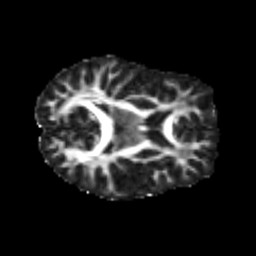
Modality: FA
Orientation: axial
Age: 47
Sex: male
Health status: healthy
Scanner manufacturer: siemens
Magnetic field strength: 3 T
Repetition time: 3.6 s
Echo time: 0.092 s